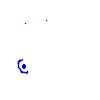
Particle: pion